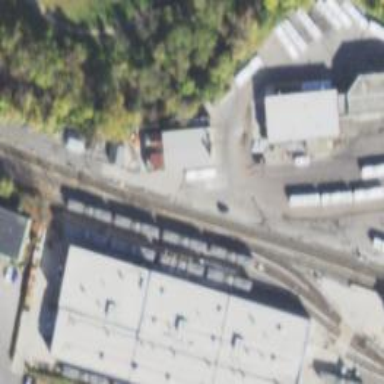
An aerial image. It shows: Yard used for service activities. There is electrified light rail track in the area.